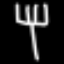
Label: fork